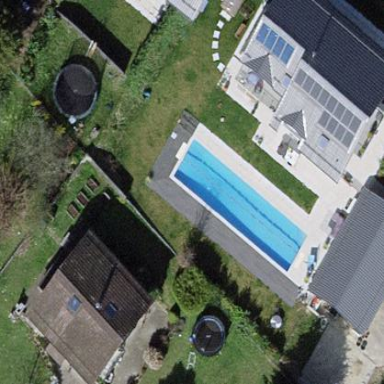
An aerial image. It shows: Swimming pool located in leisure land.